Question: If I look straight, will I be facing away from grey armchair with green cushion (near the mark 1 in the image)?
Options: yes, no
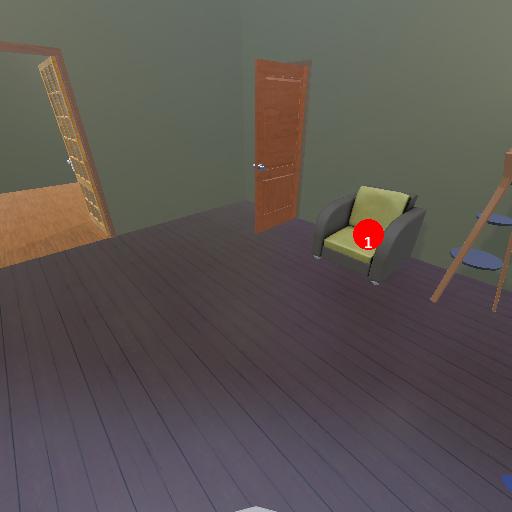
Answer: yes